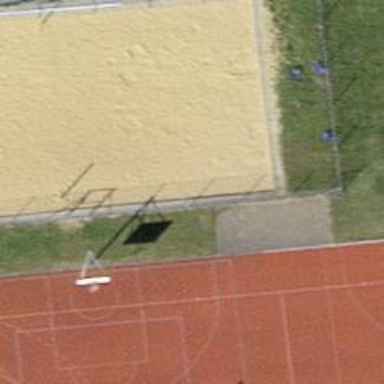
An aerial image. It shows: Pitch for leisure activities.